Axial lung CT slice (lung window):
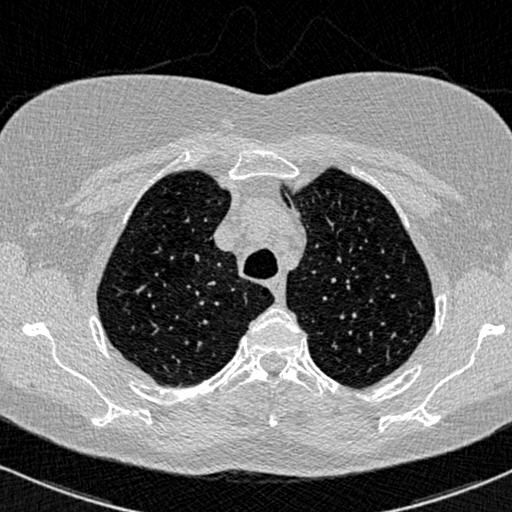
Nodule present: no